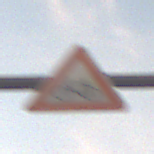
Verkehrszeichen: RadverkehrRechts
Umgebung: Outdoor, Nature
Tageszeit: SunriseSunset
Wetter: PartlyCloudy
Licht: Natural
Jahreszeit: NotSpecified
Kontrast: LowContrast